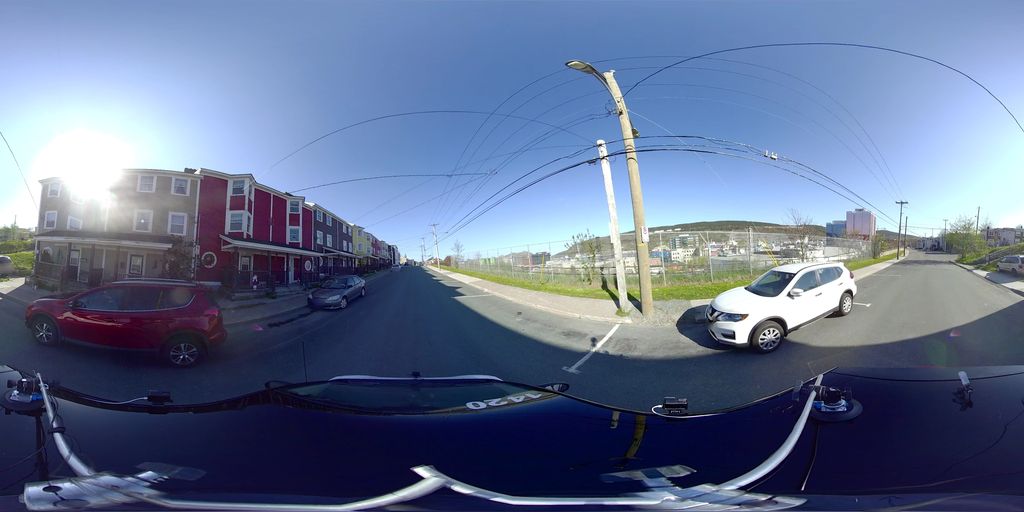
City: st_johns